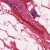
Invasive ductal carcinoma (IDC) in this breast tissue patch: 0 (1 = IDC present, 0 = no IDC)